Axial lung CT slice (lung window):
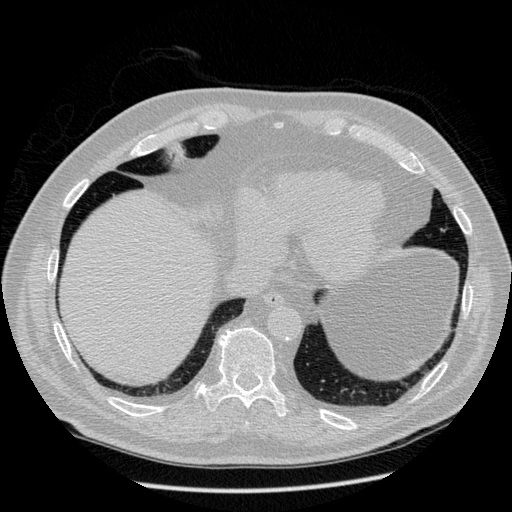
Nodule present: no